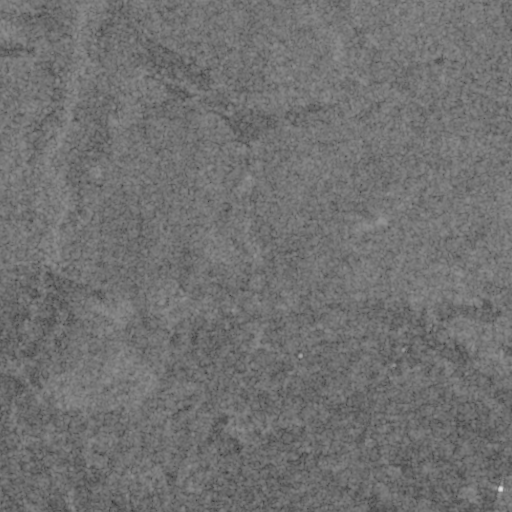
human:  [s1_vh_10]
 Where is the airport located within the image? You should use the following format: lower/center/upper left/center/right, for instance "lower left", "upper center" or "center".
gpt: The airport is located in the upper left of the image.
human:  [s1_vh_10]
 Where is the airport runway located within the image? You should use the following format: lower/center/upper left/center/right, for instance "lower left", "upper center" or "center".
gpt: The airport runway is located in the upper left of the image.
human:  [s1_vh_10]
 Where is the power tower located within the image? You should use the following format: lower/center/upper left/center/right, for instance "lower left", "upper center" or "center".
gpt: There is no power tower in the image.

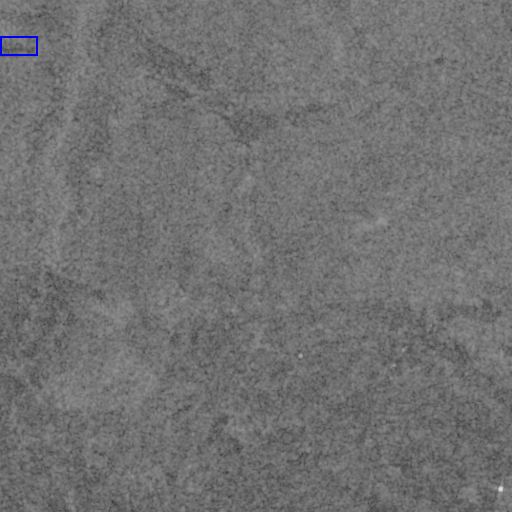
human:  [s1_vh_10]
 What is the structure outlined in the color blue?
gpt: The structure outlined in blue is an airport.
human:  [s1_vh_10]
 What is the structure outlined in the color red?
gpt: There is no red outline.